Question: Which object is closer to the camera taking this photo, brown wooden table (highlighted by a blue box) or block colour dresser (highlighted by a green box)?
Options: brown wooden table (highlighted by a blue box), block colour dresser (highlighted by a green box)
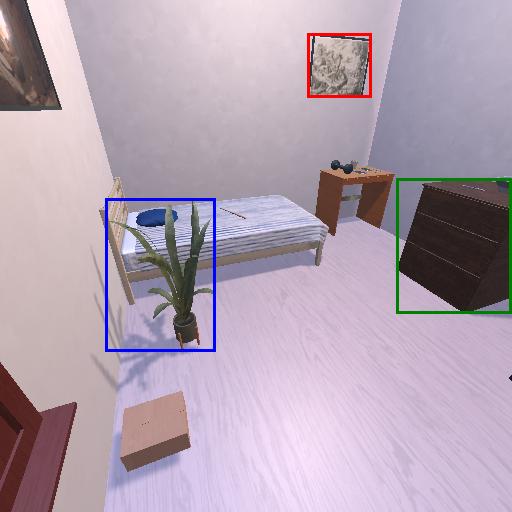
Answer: brown wooden table (highlighted by a blue box)